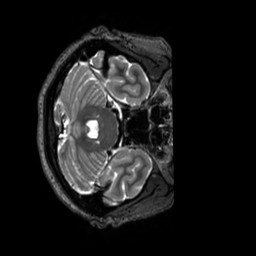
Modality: T2w
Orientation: axial
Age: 38
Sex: female
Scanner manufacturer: siemens
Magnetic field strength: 3 T
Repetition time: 3.2 s
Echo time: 0.728 s